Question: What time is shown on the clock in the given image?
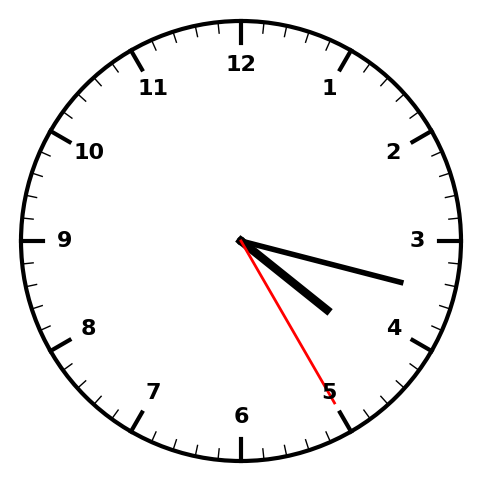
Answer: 04:17:25